Question: Let's assume that we have a simple matrix 3rows x 7cols.
The matrix includes only zeros (0) and (1) like:
'''
1 0 1 1 1 0 0
0 0 1 1 0 0 0
0 0 1 0 1 1 0
'''
Senario:
If we know the sum of non-zeros in each row,
(in first row is 4, in second row is 2, in third row is 3.) (blue line)
additional, if we know the sum of each col (1 , 0, 3, 2, 2, 1, 0) (green line)
also if we know the sum of each diagonal from the top-left to bottom-right (1,0,1,2,3,0,1,1,0)(red lines) anti-clockwise
and finally we know the sum of each diagonal from the bottom-left to top-right (0,0,2,1,3,2,1,0,0) (yellow lines)

My question is:
With these values as input (and the lenght of matrix 3x7),
'''
4, 2, 3
1, 0, 3, 2, 2, 1, 0
1, 0, 1, 2, 3, 0, 1, 1, 0
0, 0, 2, 1, 3, 2, 1, 0, 0
'''
How we can draw the first matrix?
After a lot of thoughts I came to the conclusion that this is a linear equation system with 3x7 unknown values and some equations.
Right?
How can I make an algorithm in C, or whatever, to solve these equations?
Should I use a method like gausian equation?
Any help would be greatly appreciated!
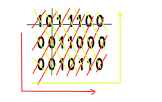
Answer: For an array of 10x15 ones and zeros, you would be trying to find 150 unknowns and have 10+15+2*(10+15-1) = 73 equations if you ignore that the values are limited to being either one or zero. Obviously you can't create a linear system on that basis which has a unique solution.
So is that constraint enough to give a unique solution?
For a 4x4 matrix with the following sums there are two solutions:
'''
- 1 1 1 1
| 1 1 1 1
\ 0 1 1 0 1 1 0
/ 0 1 1 0 1 1 0
0 0 1 0
1 0 0 0
0 0 0 1
0 1 0 0
0 1 0 0
0 0 0 1
1 0 0 0
0 0 1 0
'''
So I wouldn't expect there to be a unique solution for larger matrices - the same symmetry would exist in many places:
'''
- 1 1 0 0 1 1
| 1 1 0 0 1 1
\ 0 1 0 0 1 0 1 0 0 1 0
/ 0 1 0 0 1 0 1 0 0 1 0
0 0 0 0 1 0
1 0 0 0 0 0
0 0 0 0 0 0
0 0 0 0 0 0
0 0 0 0 0 1
0 1 0 0 0 0
0 1 0 0 0 0
0 0 0 0 0 1
0 0 0 0 0 0
0 0 0 0 0 0
1 0 0 0 0 0
0 0 0 0 1 0
'''